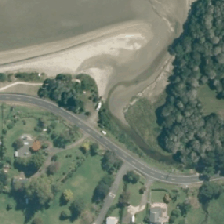
Land cover: urban_parkland